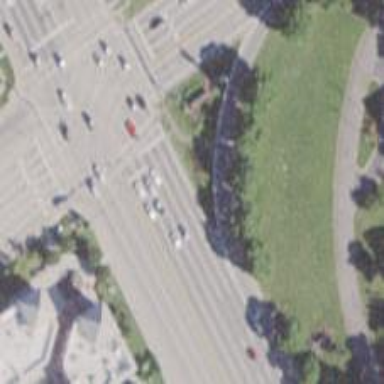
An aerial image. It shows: Footway with asphalt surface and marked crossing. The crossing is designated by lines.